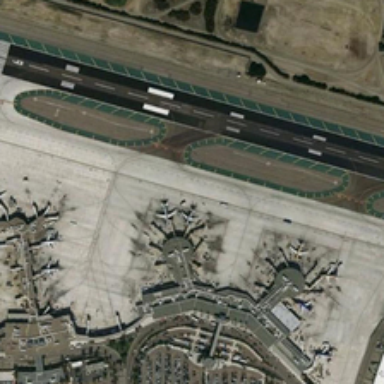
There are many planes idling in the square of the airport next tp a straight runway .